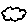
Label: cloud